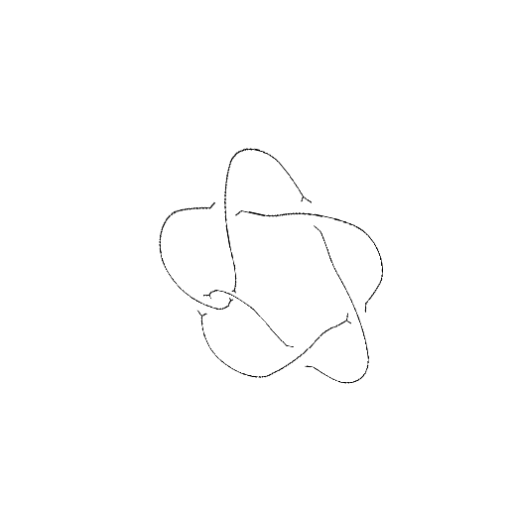
Crossing number: 6